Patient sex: F
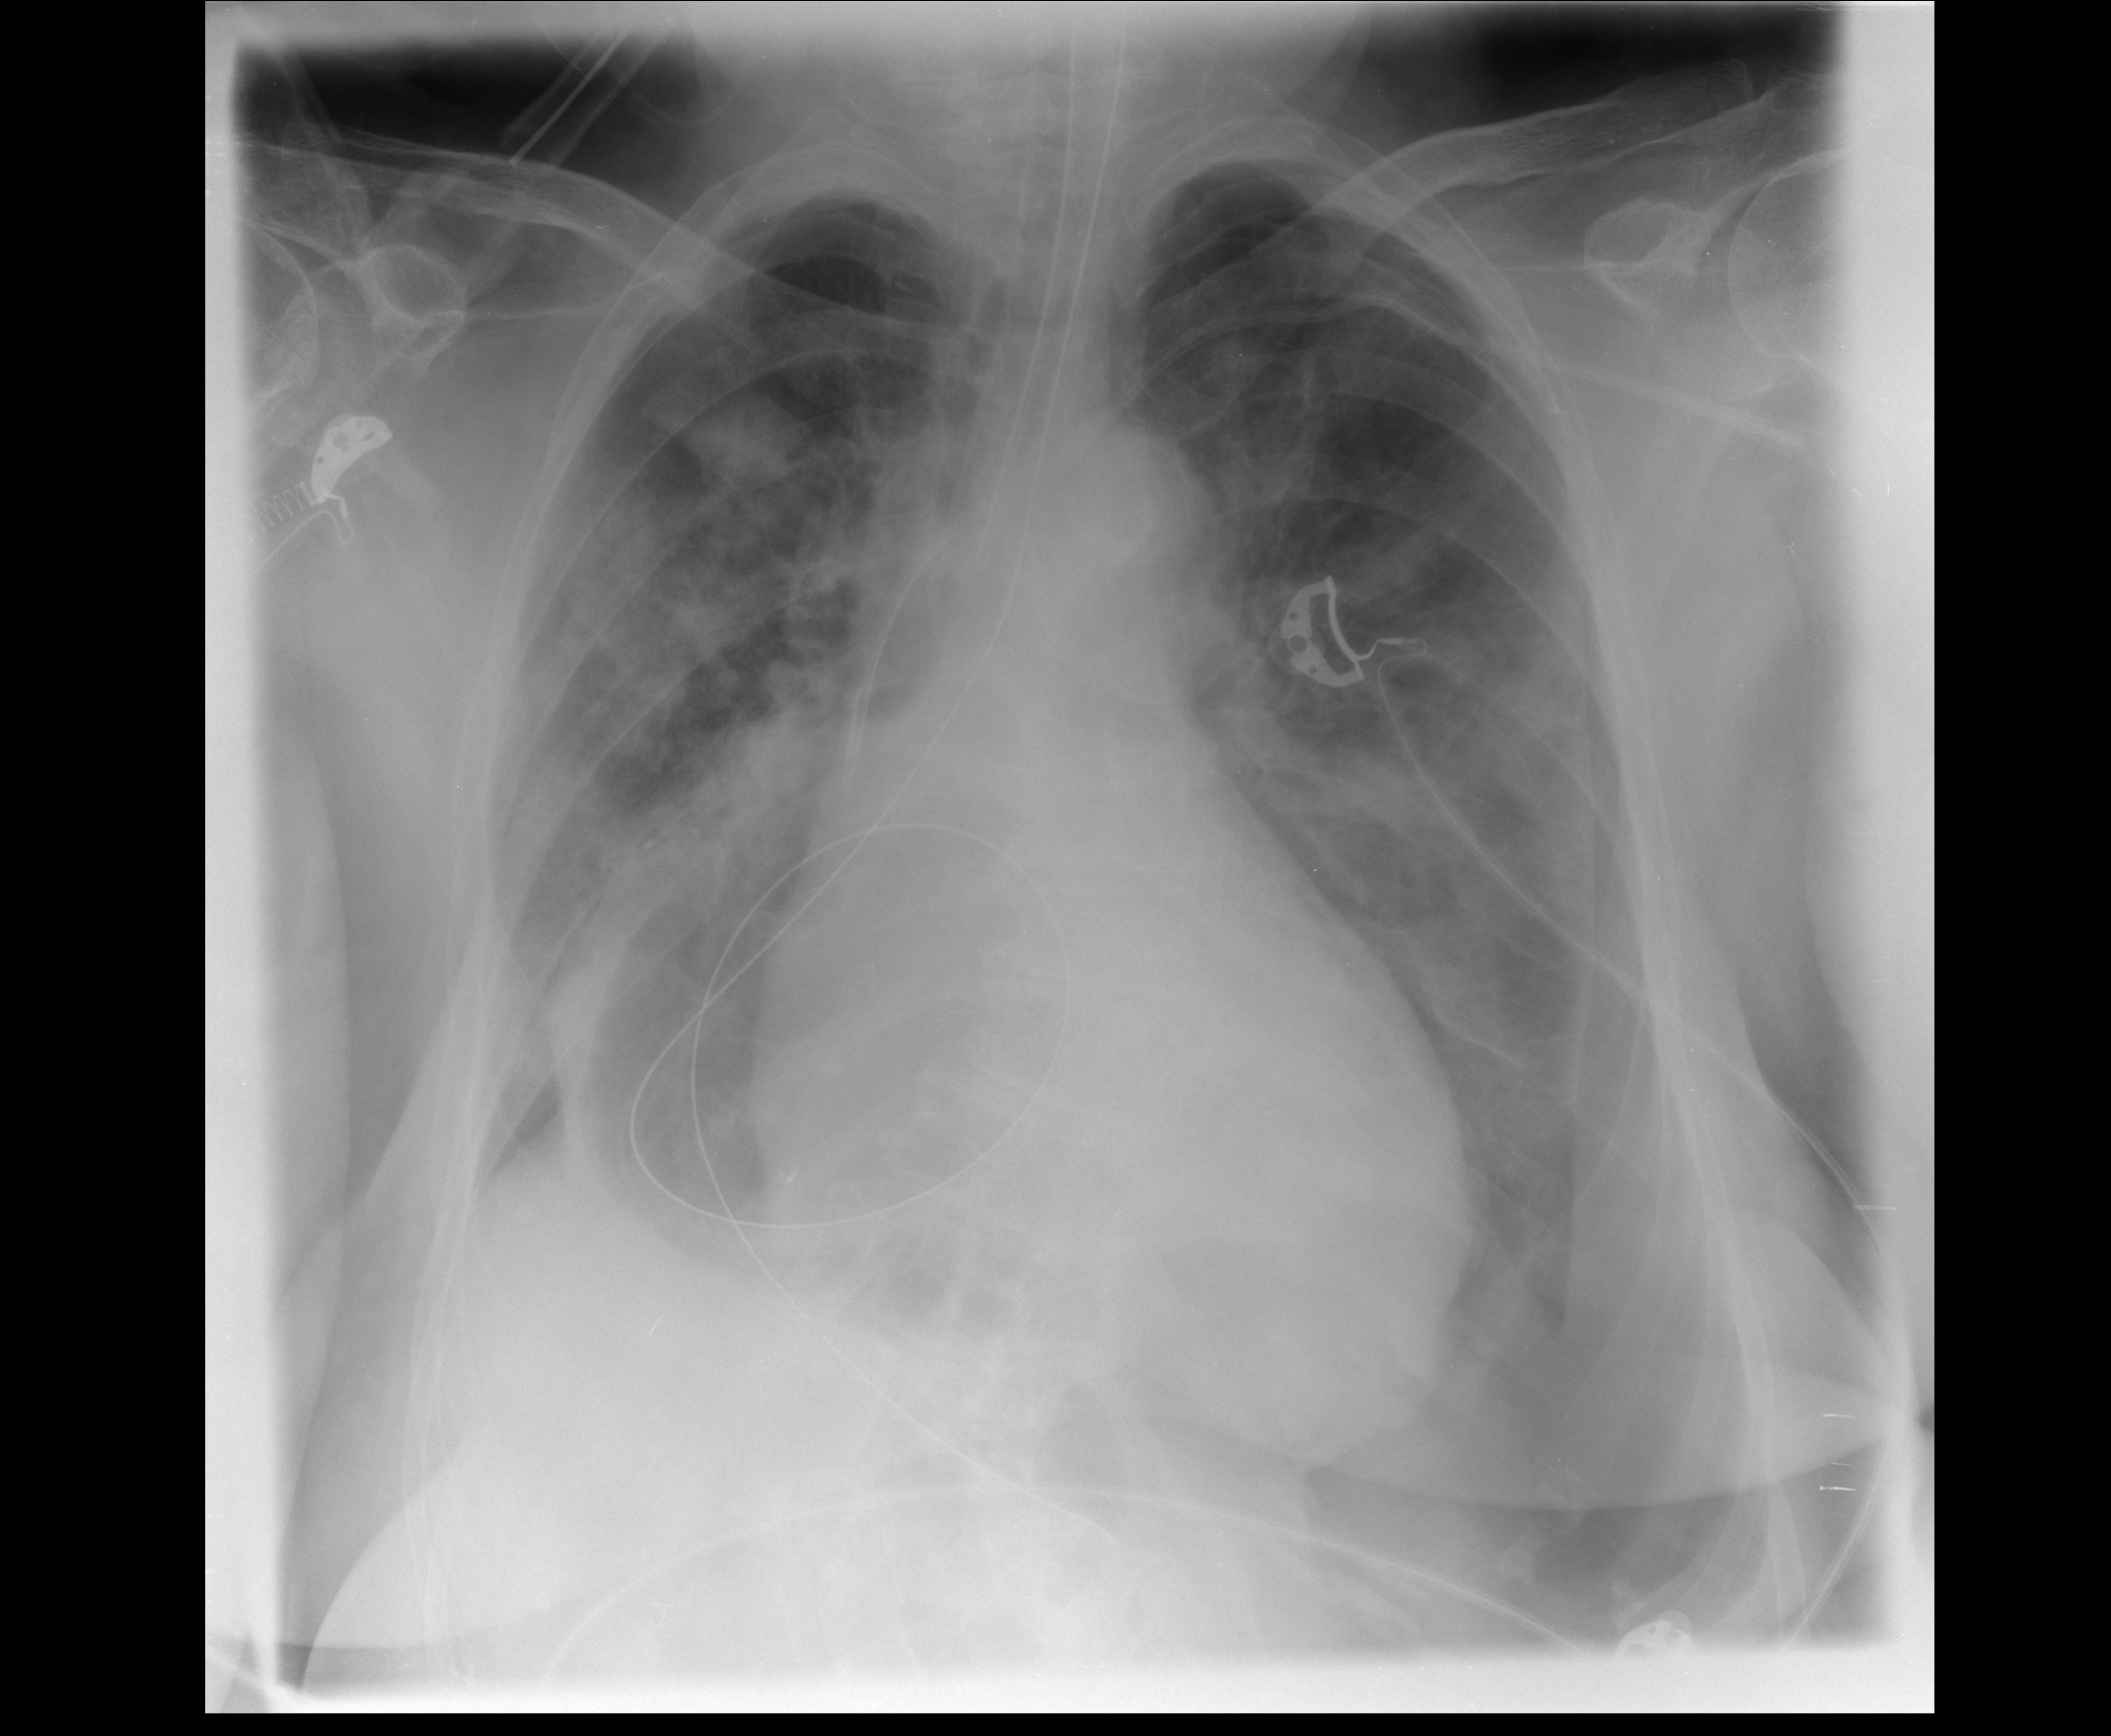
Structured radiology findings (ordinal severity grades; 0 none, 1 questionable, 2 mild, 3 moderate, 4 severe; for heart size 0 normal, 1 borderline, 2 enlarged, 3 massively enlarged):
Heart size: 2
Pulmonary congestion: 3
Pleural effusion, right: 2
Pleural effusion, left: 2
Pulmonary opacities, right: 3
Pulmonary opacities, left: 3
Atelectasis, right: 3
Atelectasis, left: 3